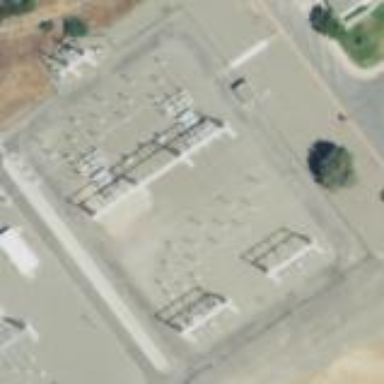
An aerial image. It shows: Power substation.